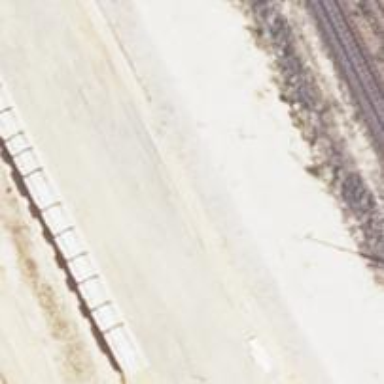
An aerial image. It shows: Railway switch.